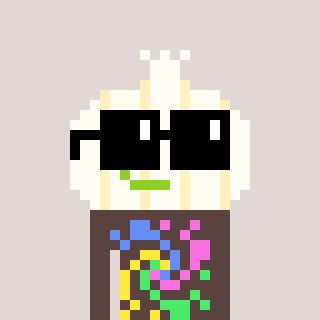
a pixel art character with square black sunglasses, a garlic-shaped head and a darkbrown-colored body on a warm background